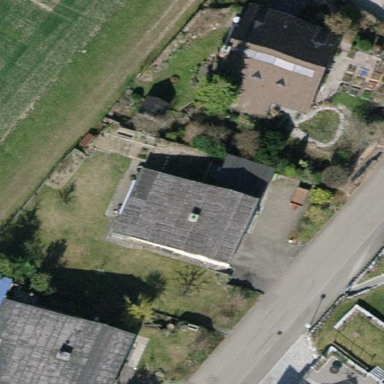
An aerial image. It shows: Detached building with gabled roof.